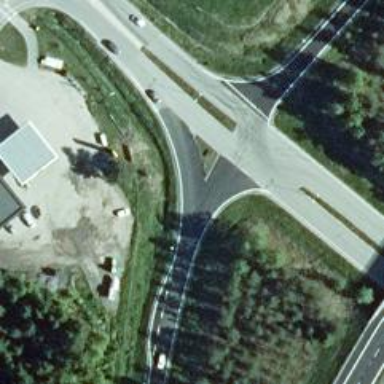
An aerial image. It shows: Tertiary motorway link road.